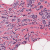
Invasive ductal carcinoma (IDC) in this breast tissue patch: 1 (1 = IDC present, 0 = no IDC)